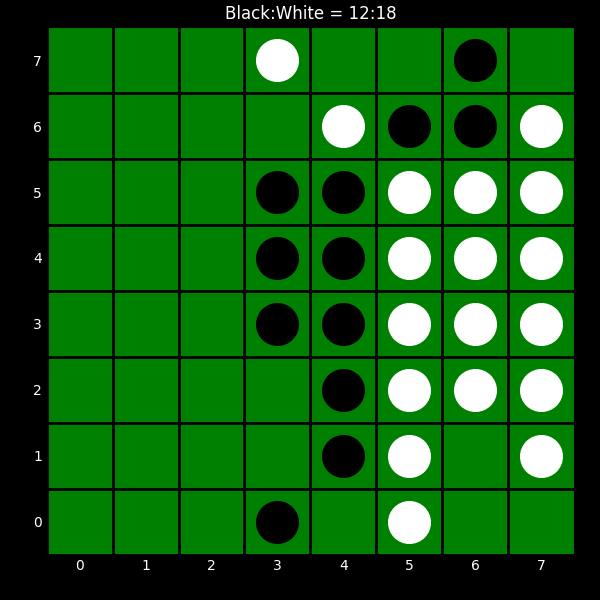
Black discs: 12
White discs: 18